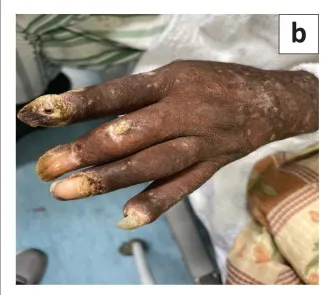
(a and b) Hyperkeratotic lesions on the dorsal aspect of the patient's hand with fixed flexion deformities of the proximal and distal interphalangeal joints and hyperkeratinisation of the nails was noticed.
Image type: medical_photograph (skin_photograph)